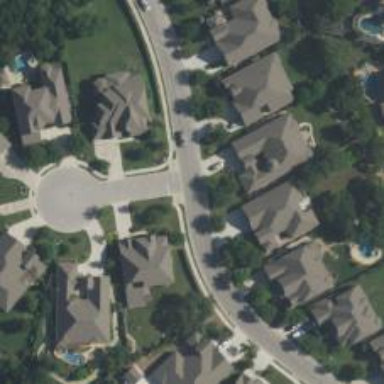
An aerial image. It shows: Residential road within gated community. The road surface is asphalt.